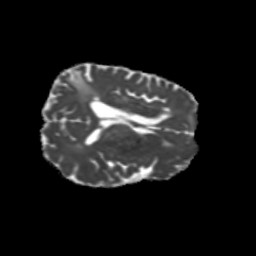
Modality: MD
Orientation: axial
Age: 50
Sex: female
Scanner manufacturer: siemens
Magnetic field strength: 3 T
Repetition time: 5.25 s
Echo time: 0.08 s